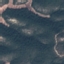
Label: HerbaceousVegetation